Question: How can I place small box into another box? I coded this for fun in Firefox, but how to achieve same effect in other browsers? Screenshot made in Firefox:

At the moment it only works correctly(?) in Firefox. Here is a part of the markup:
'''
<div id="cube-inner">
<div class="side-inner" id="side1"></div>
<div class="side-inner" id="side2"></div>
<div class="side-inner" id="side3"></div>
<div class="side-inner" id="side4"></div>
<div class="side-inner" id="side5"></div>
<div class="side-inner" id="side6"></div>
</div>
<div id="cube">
<img class="side" id="side1" src="http://s4.goodfon.ru/wallpaper/previews-middle/525807.jpg" alt=""/>
<img class="side" id="side2" src="http://s2.goodfon.ru/wallpaper/previews-middle/524603.jpg" alt=""/>
<img class="side" id="side3" src="http://s2.goodfon.ru/wallpaper/previews-middle/515632.jpg" alt=""/>
<img class="side" id="side4" src="http://s5.goodfon.ru/wallpaper/previews-middle/500278.jpg" alt=""/>
<img class="side" id="side5" src="http://s5.goodfon.ru/wallpaper/previews-middle/503559.jpg" alt=""/>
<img class="side" id="side6" src="http://s5.goodfon.ru/wallpaper/previews-middle/514249.jpg" alt=""/>
</div>
'''
And the <URL> with the full source.
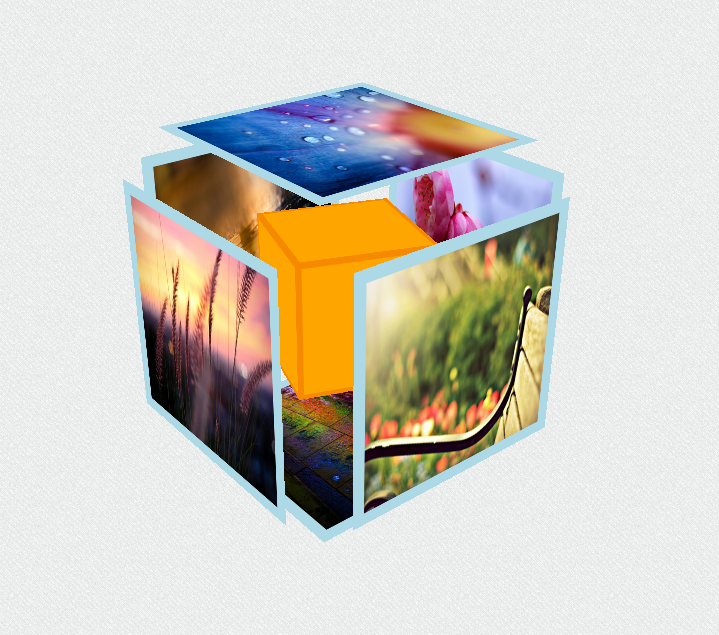
Answer: You use experimental and future features. If you look at the documentation, you will realize that these features are not or just partly supported by the browsers, except Firefox that seems to support them pretty well:
- <URL>
Easiest way to solve the problem is just do nothing and wait until the browser vendors start to support these technologies.
The other way is to use some kind of other technology like JavaScript/JQuery or probably WebGL, which is unfortunately an experimental/future technology too.